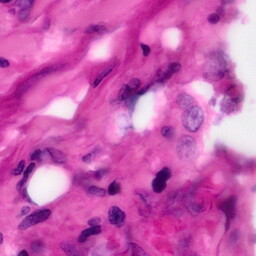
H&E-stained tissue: Pancreatic